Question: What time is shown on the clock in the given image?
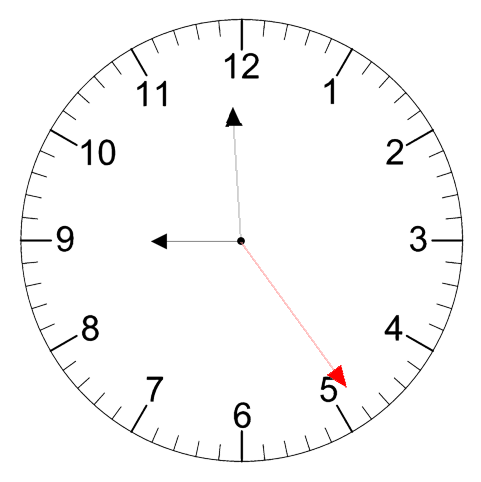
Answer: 08:59:24